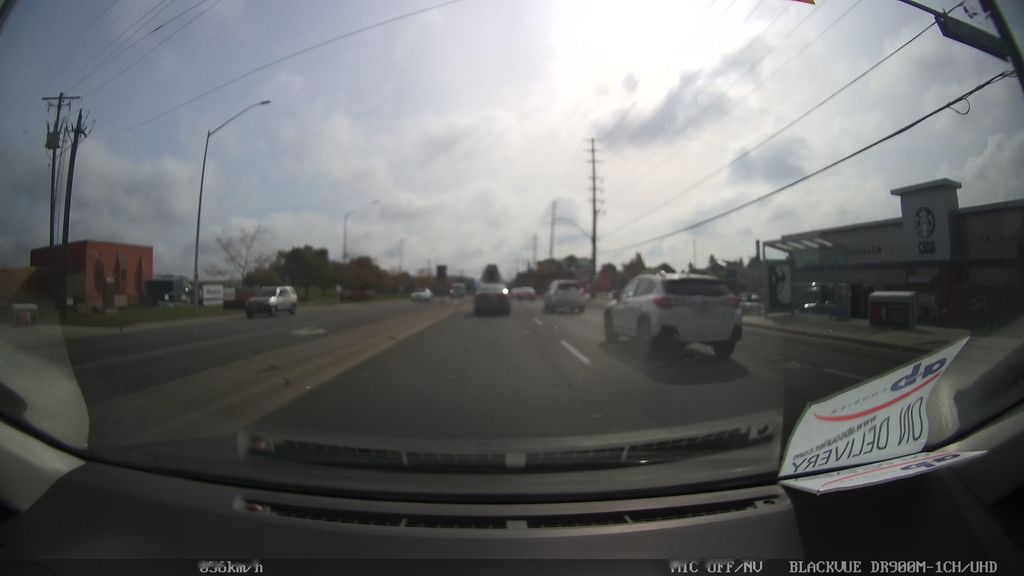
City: toronto